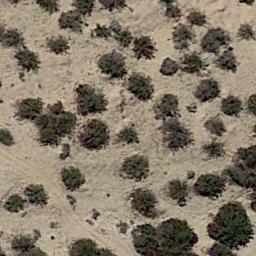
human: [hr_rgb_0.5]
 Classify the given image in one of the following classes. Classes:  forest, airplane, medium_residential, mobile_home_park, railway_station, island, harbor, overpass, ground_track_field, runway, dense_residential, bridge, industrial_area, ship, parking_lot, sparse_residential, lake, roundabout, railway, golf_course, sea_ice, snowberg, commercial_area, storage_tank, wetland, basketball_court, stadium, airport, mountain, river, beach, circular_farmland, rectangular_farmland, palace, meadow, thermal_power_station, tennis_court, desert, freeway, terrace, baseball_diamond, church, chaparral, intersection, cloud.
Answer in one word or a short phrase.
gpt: chaparral